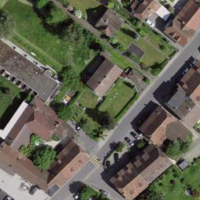
EUNIS habitat code: 55
Species observed at this site:
Ficus carica
Sorbus aucuparia